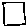
Label: square